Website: apple
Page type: payment
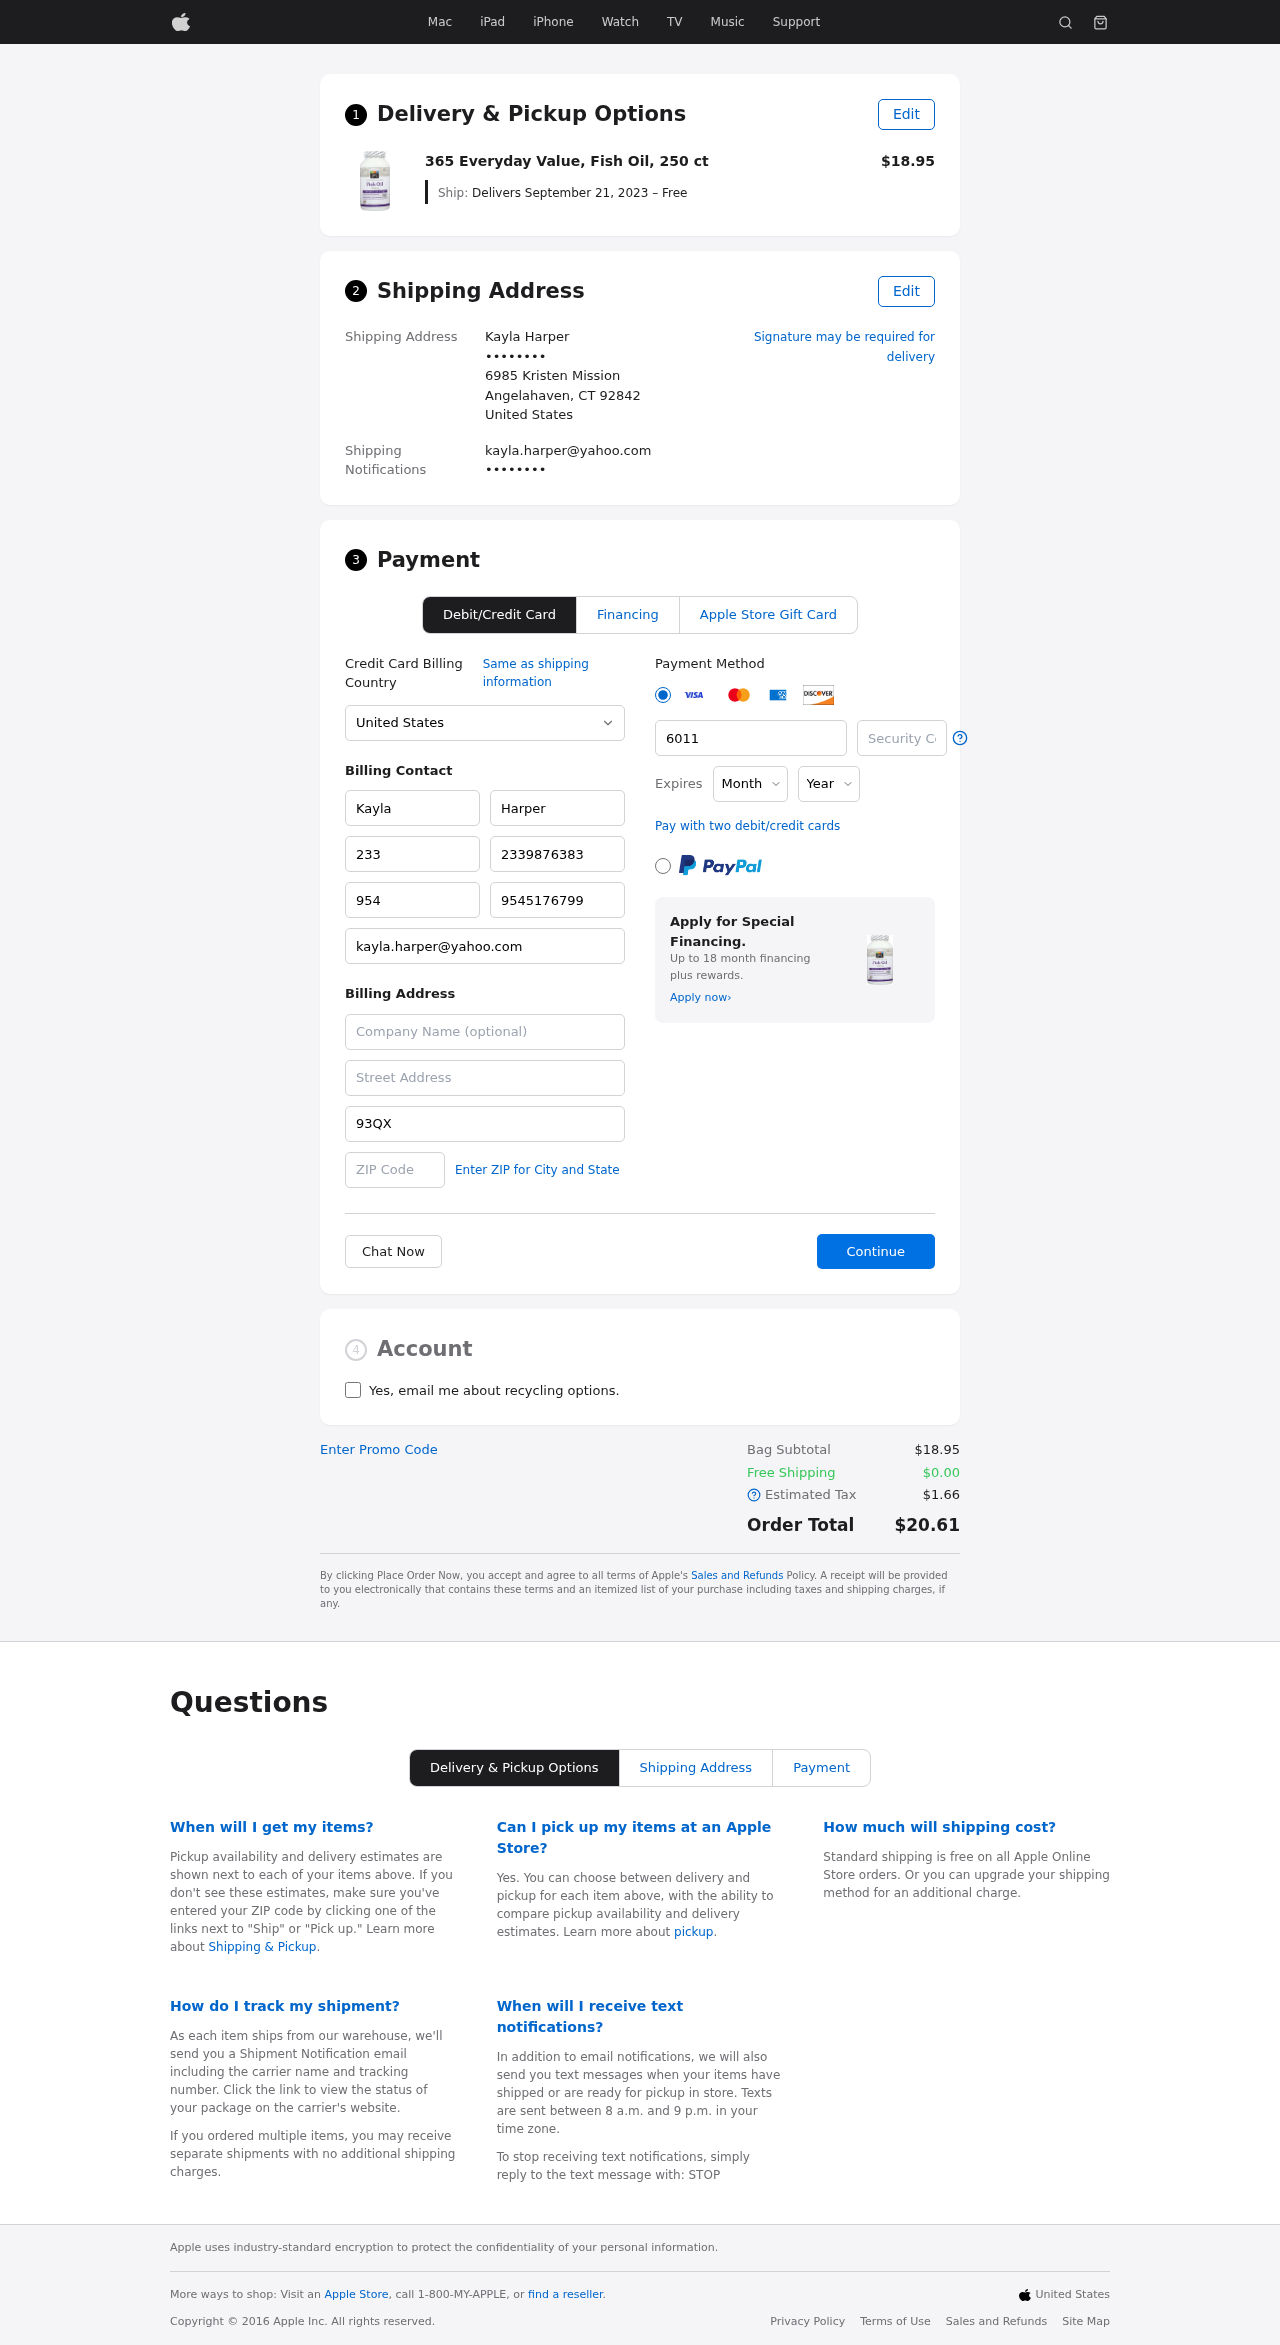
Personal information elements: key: PII_CARD_CVV
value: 960
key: PII_CARD_EXPIRY_MONTH
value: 06
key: PII_CARD_EXPIRY_YEAR
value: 29
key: PII_CARD_NUMBER
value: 6011 2750 5722 9744
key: PII_CITY_STATE_ZIP
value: Angelahaven, CT 92842
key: PII_COUNTRY
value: United States
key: PII_EMAIL
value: kayla.harper@yahoo.com
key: PII_EMAIL2
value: kayla.harper@yahoo.com
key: PII_FIRSTNAME
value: Kayla
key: PII_FULLNAME
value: Kayla Harper
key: PII_LASTNAME
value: Harper
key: PII_PHONE3
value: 2339876383
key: PII_PHONE_ALT
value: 9545176799
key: PII_PHONE_ALT_AREA
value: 954
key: PII_PHONE_AREA
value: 233
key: PII_SECURITY_CODE
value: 93QX
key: PII_STREET
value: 6985 Kristen Mission
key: PII_PHONE
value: ••••••••
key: PII_PHONE2
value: ••••••••
Product elements: key: PRODUCT1_NAME
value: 365 Everyday Value, Fish Oil, 250 ct
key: PRODUCT1_PRICE
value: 18.95
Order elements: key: ORDER_DELIVERY_DATE
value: Delivers September 21, 2023 – Free
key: ORDER_SUBTOTAL
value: $18.95
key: ORDER_SHIPPING_COST
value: $0.00
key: ORDER_TAX
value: $1.66
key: ORDER_TOTAL
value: $20.61